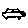
Label: car